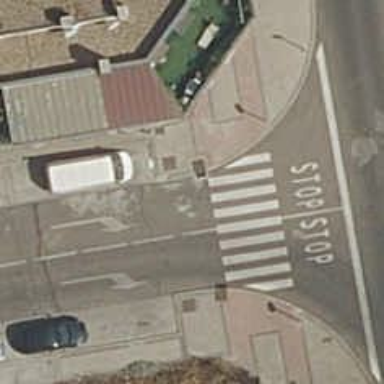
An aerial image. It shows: Zebra crossing on the road.